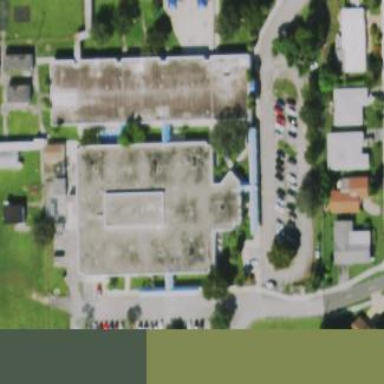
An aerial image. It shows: School.